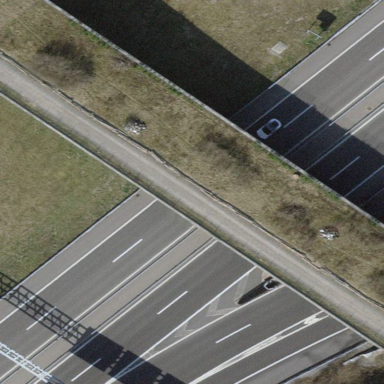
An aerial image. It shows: Wildlife crossing that is man-made.